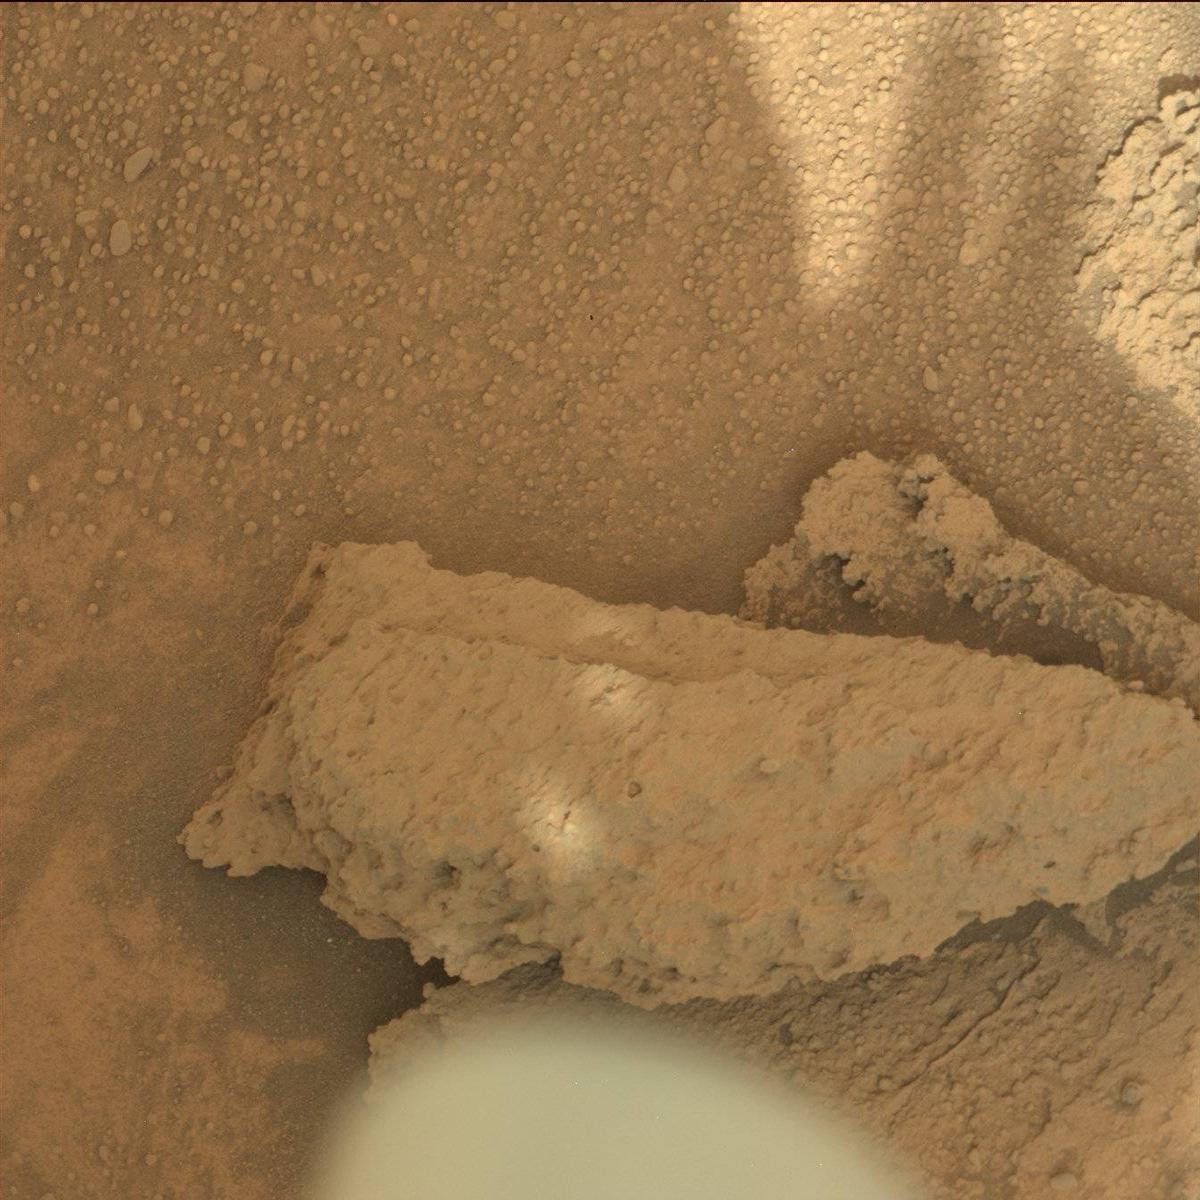
Terrain classes present: Bedrock, Rock, Sand / Soil